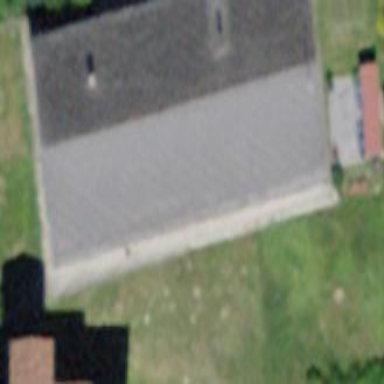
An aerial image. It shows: Simple house.